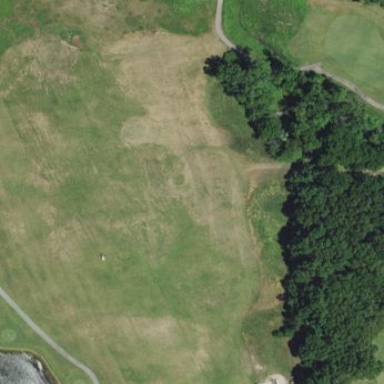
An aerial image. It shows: Grassy area designated as driving range for golf.